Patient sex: M
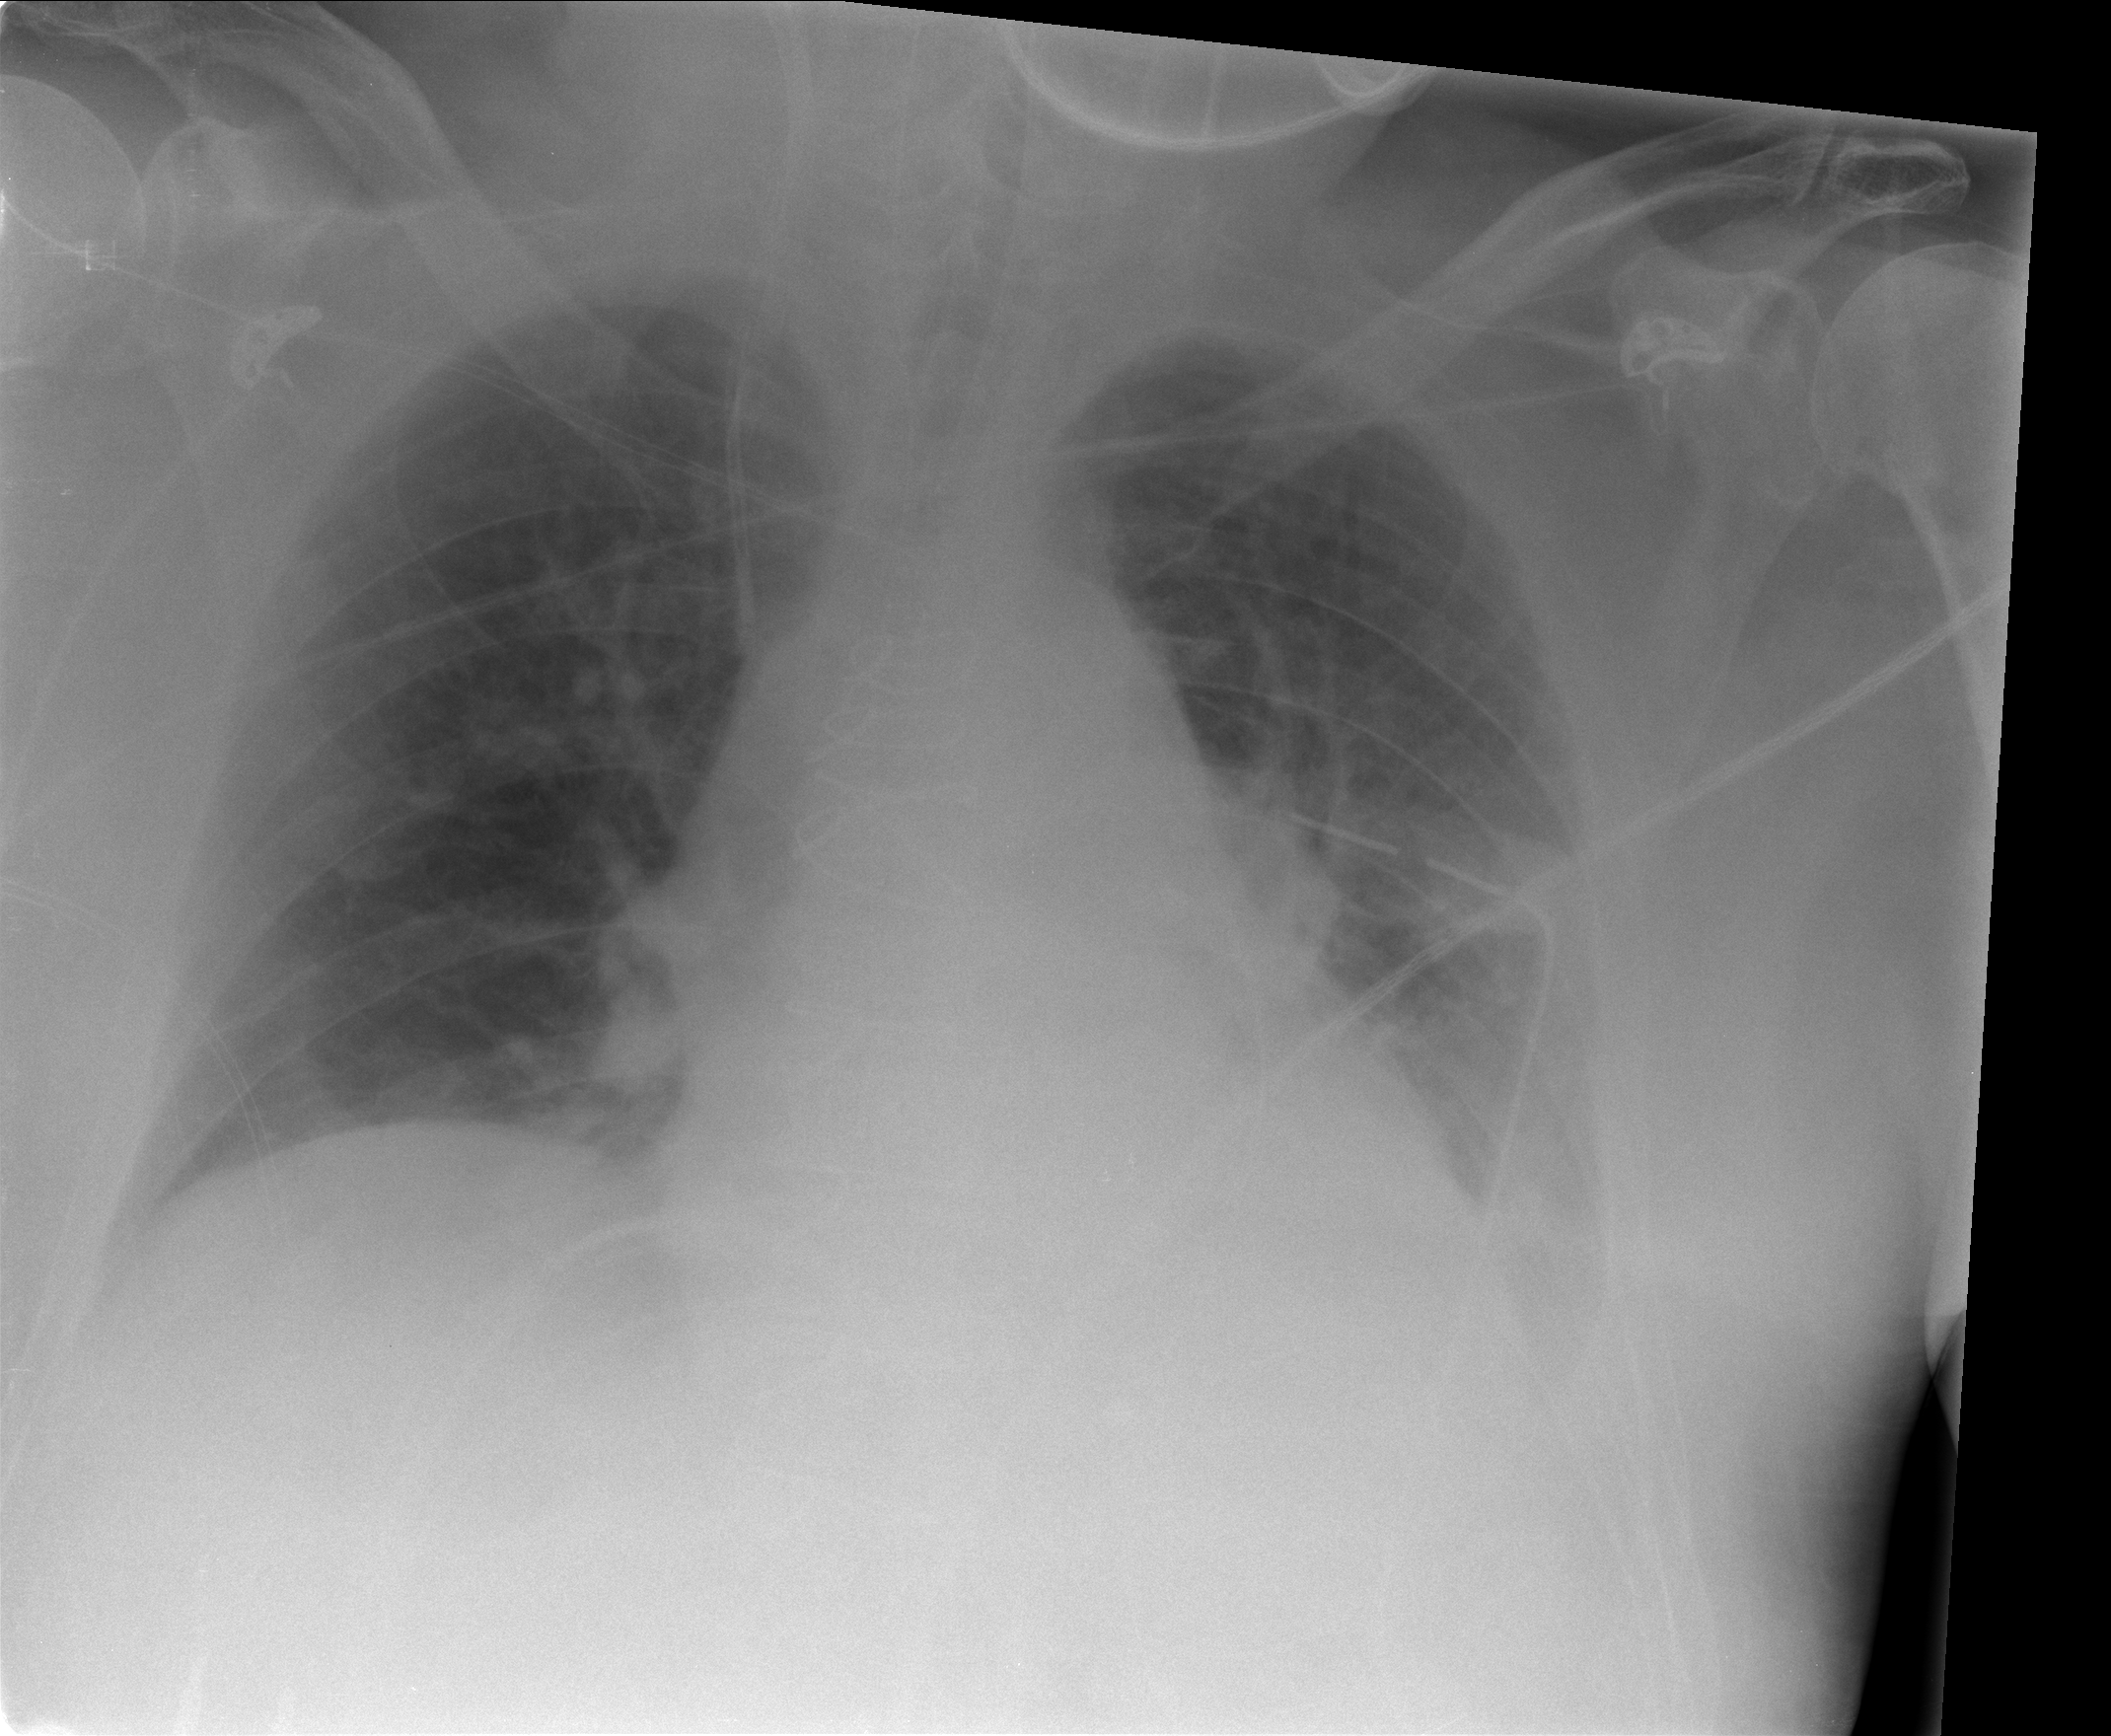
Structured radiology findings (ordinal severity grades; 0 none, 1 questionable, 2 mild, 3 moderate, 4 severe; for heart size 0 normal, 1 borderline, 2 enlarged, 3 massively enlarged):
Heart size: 0
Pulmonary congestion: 0
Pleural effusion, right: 0
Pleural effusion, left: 2
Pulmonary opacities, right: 0
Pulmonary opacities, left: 0
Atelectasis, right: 0
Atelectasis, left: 1